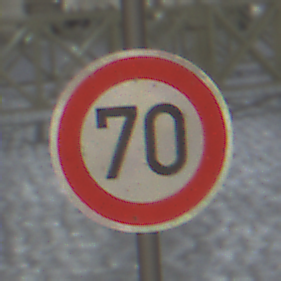
Verkehrszeichen: Geschwindigkeit70
Umgebung: Outdoor, Urban
Tageszeit: Night
Wetter: PartlyCloudy
Licht: Artificial
Jahreszeit: NotSpecified
Kontrast: HighContrast